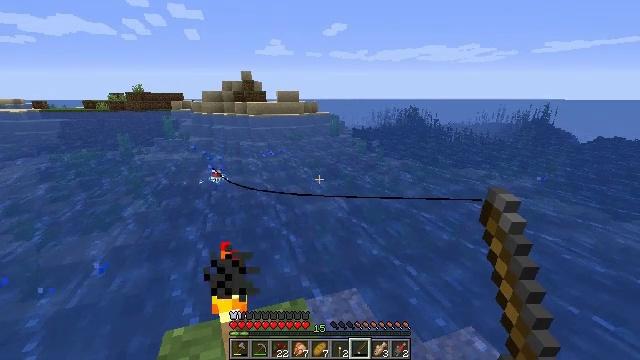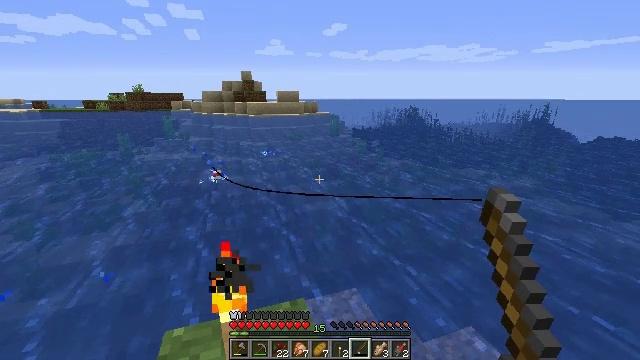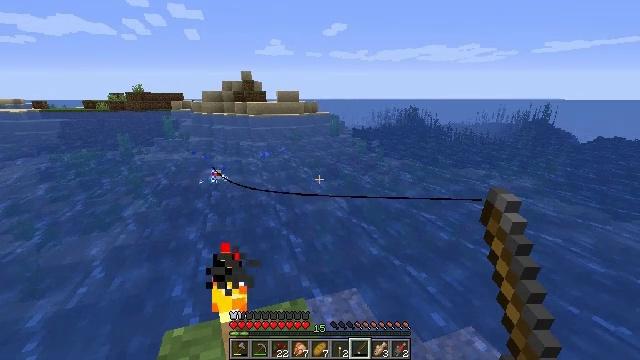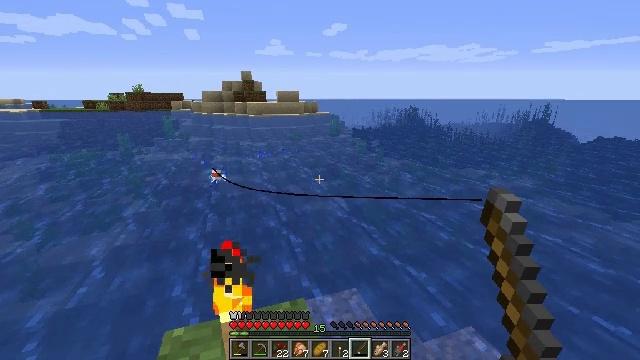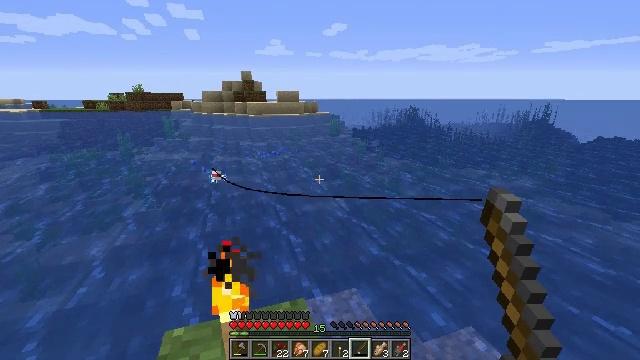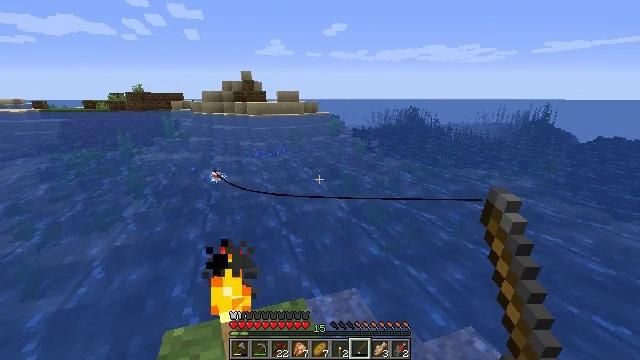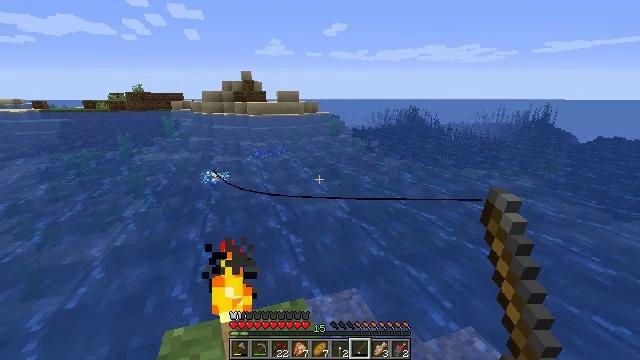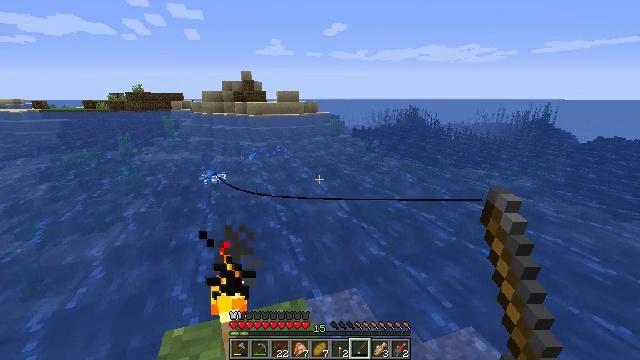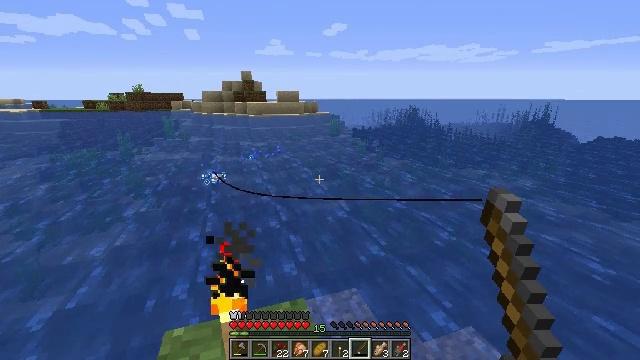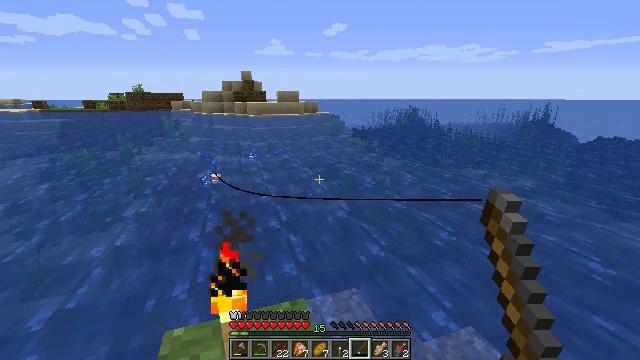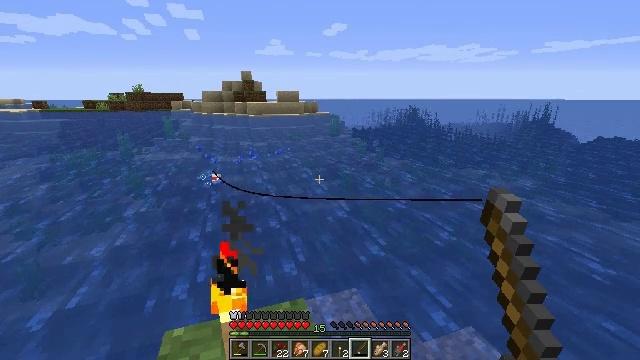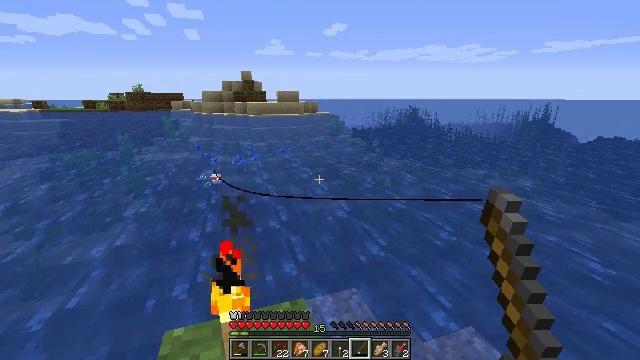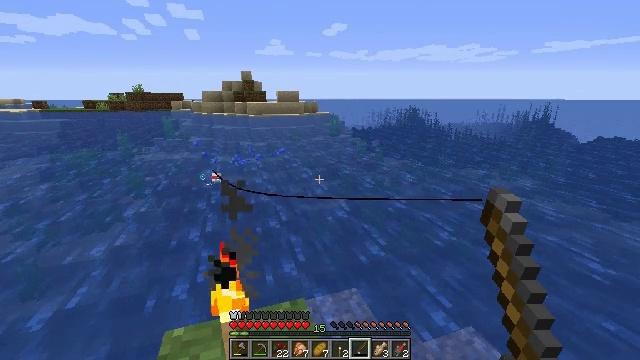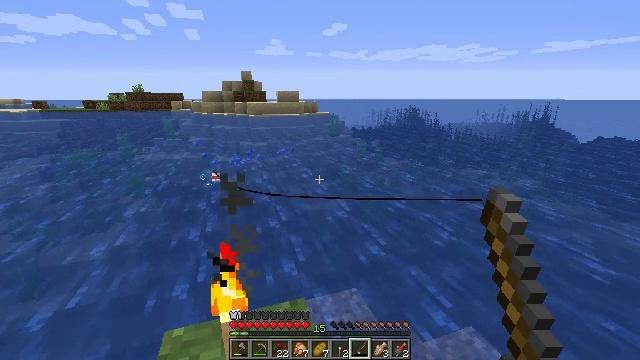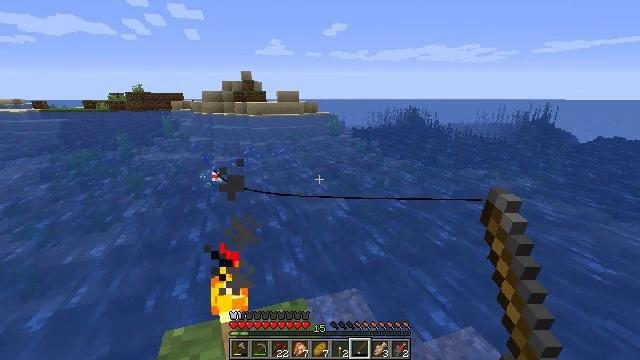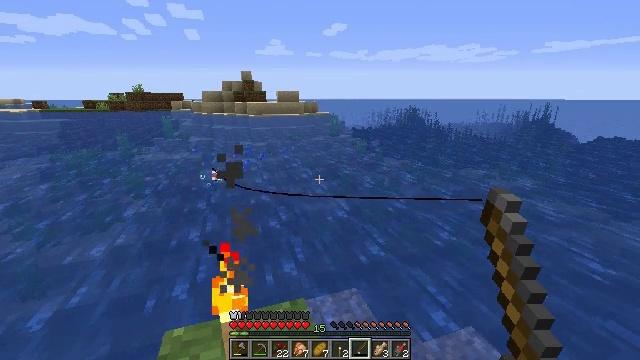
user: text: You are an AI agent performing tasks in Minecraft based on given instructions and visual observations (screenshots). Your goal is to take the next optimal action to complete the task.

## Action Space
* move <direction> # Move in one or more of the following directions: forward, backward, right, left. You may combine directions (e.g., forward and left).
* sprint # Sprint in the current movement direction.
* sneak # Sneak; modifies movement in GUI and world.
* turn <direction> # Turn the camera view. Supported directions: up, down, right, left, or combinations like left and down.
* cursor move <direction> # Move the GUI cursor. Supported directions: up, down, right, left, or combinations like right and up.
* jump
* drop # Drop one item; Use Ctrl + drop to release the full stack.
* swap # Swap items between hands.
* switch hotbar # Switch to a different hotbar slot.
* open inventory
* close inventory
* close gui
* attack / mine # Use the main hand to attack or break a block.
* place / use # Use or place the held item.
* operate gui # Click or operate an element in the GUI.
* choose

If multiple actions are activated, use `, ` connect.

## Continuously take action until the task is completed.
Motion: motion action
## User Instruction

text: Kill the cod.
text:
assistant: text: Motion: no_op
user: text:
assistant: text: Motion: no_op
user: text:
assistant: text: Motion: no_op
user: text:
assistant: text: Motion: no_op
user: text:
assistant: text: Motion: no_op
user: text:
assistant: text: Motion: no_op
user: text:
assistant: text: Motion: no_op
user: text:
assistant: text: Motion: no_op
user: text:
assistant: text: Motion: no_op
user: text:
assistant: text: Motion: no_op
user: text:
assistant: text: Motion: no_op
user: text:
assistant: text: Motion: no_op
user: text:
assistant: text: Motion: no_op
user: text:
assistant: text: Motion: no_op
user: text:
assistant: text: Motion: no_op
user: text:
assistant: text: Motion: no_op
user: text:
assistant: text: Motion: no_op
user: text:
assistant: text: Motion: turn left
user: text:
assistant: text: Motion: turn left
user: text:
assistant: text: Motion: turn left and up
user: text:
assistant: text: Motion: turn left and up
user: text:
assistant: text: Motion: turn right
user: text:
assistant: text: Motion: turn right and down
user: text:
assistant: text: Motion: no_op
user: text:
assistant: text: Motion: no_op
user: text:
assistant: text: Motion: no_op
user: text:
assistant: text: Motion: no_op
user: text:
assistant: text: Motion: no_op
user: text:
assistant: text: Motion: no_op
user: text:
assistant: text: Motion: no_op